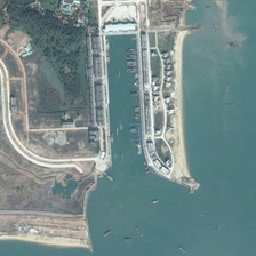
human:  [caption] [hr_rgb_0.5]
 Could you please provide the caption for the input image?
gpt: A port with a rectangular port basin is built near the building line.

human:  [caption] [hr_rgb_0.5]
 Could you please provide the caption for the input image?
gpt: A harbor port is built near the building line.

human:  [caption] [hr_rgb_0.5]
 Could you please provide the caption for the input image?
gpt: ships are cruising near this rectangular port next to a woods .

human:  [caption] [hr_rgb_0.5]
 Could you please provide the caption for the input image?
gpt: The harbor basin is rectangular and built near the building line.

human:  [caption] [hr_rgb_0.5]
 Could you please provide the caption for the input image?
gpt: The port of the rectangular basin is built near the building line.